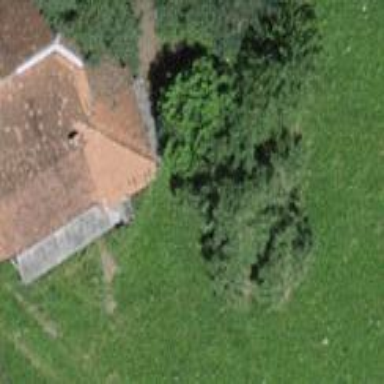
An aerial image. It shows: Barn with half-hipped roof shape.